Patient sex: M
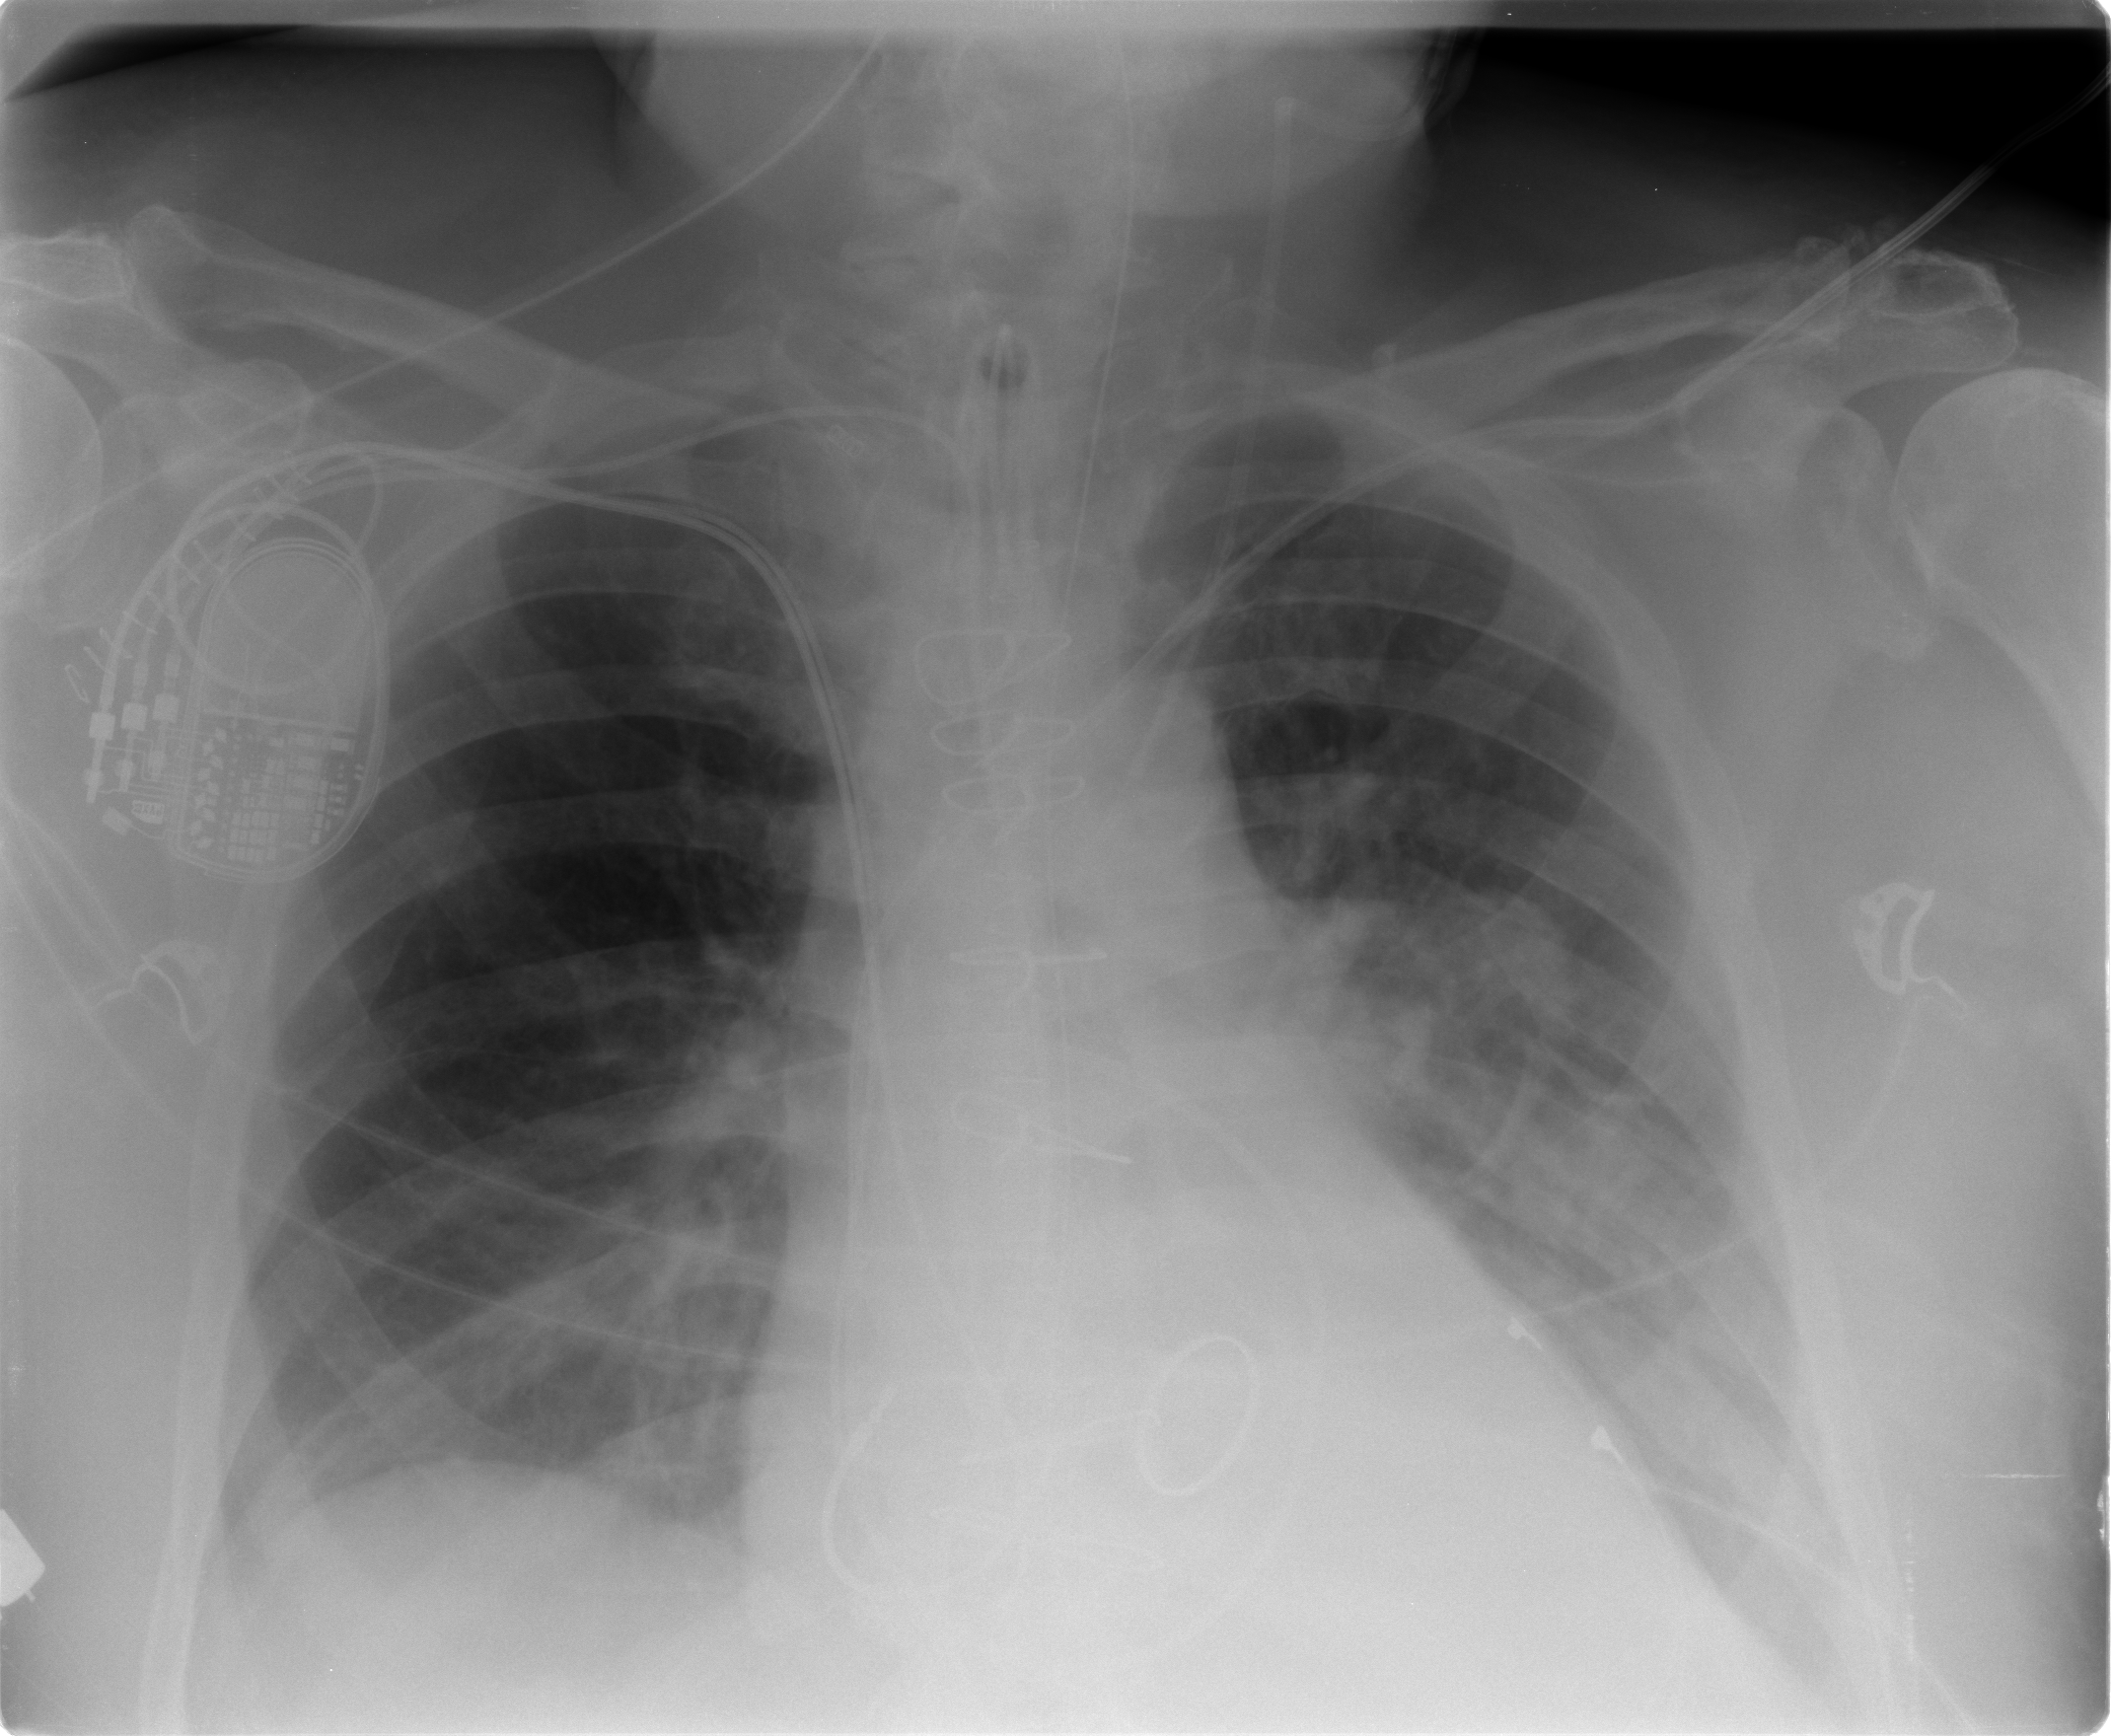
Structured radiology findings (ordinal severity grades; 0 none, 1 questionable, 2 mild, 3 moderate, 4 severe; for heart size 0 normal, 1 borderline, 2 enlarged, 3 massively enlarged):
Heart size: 2
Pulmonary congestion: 2
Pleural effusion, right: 1
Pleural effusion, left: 2
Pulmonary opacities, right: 0
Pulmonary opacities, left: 0
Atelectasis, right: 0
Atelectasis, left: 1